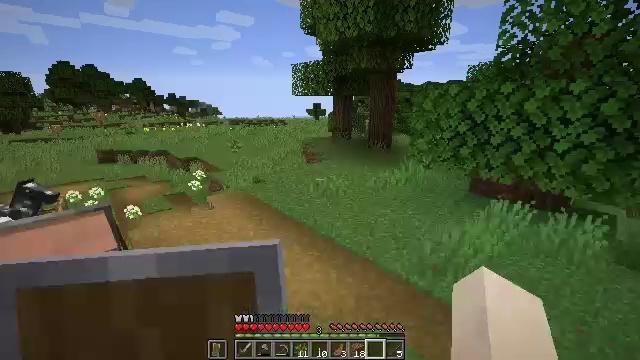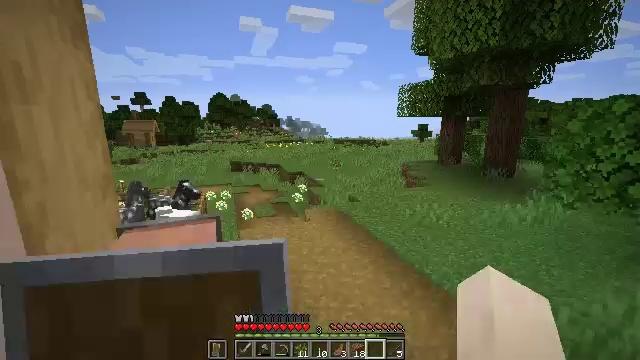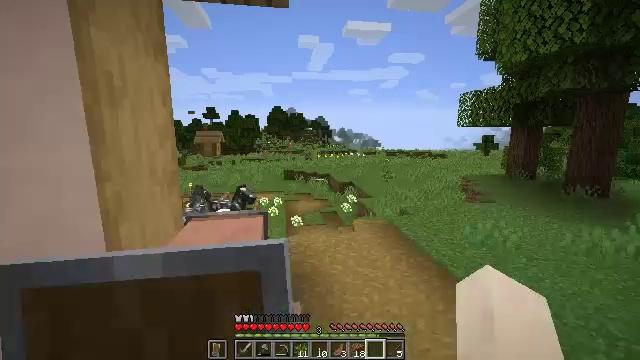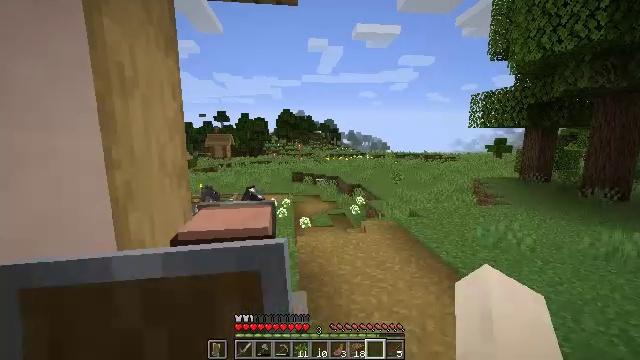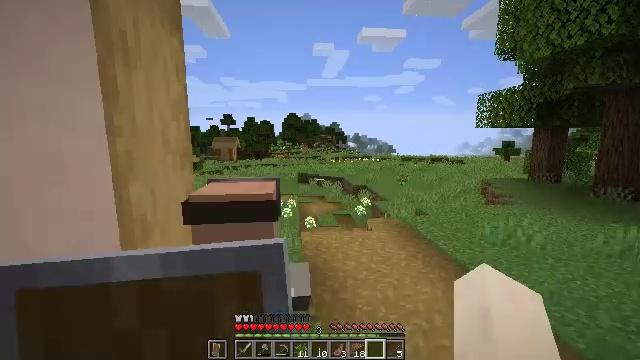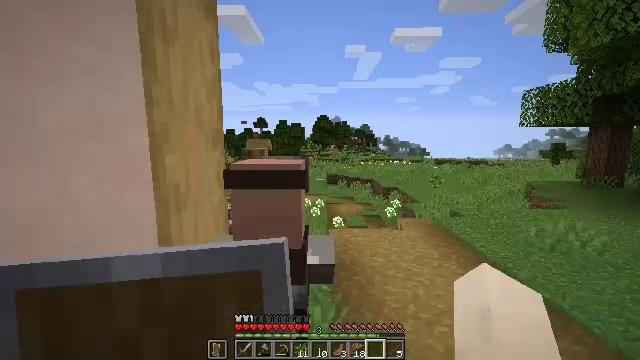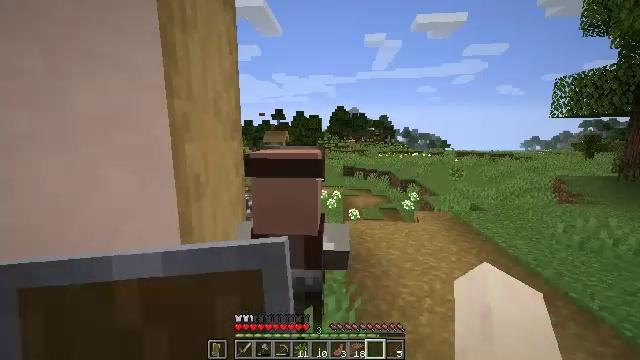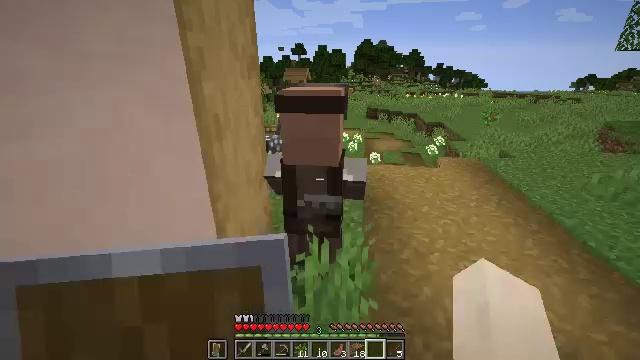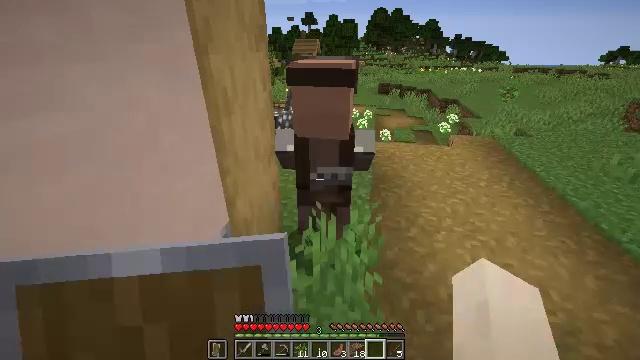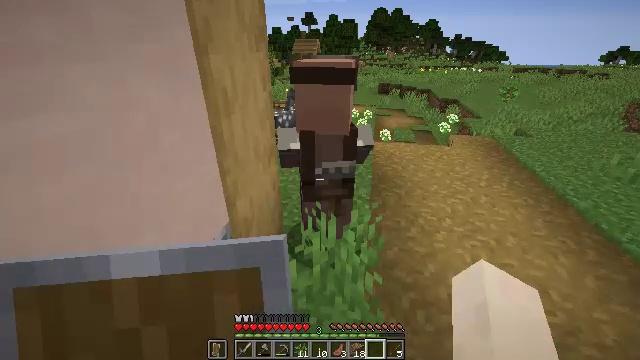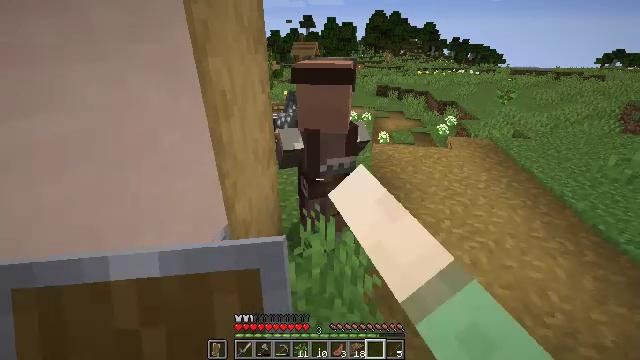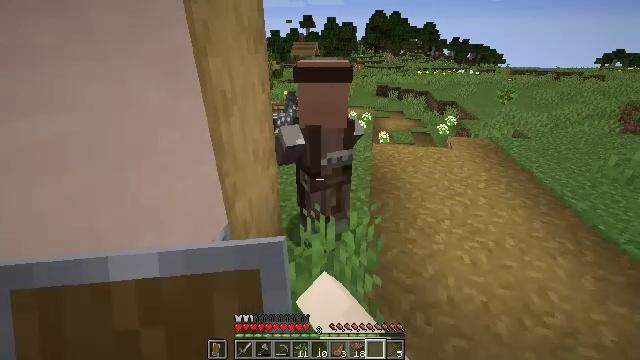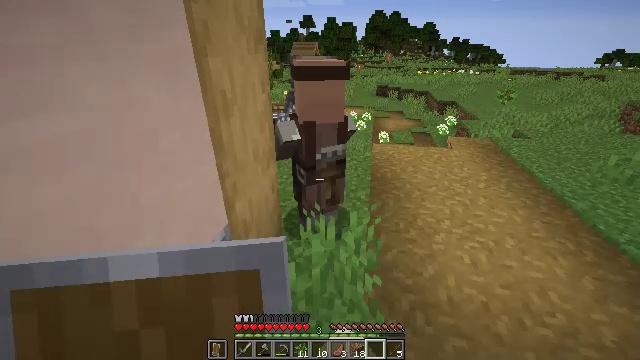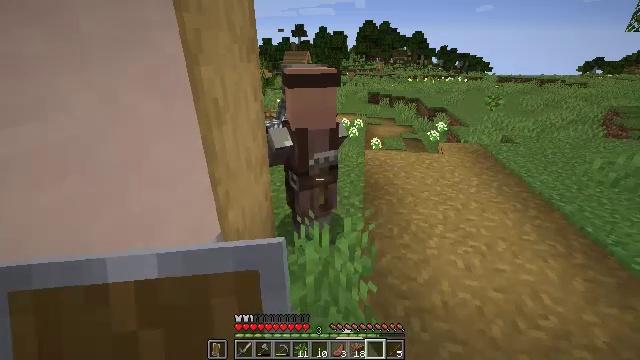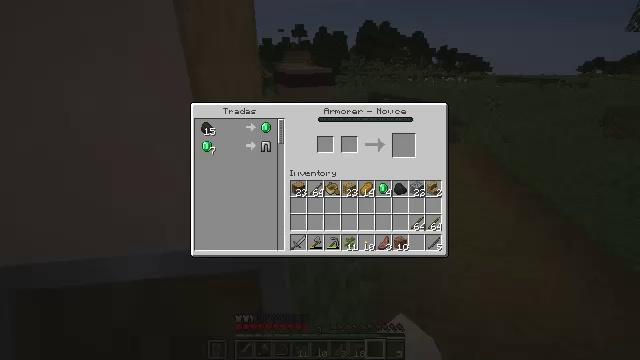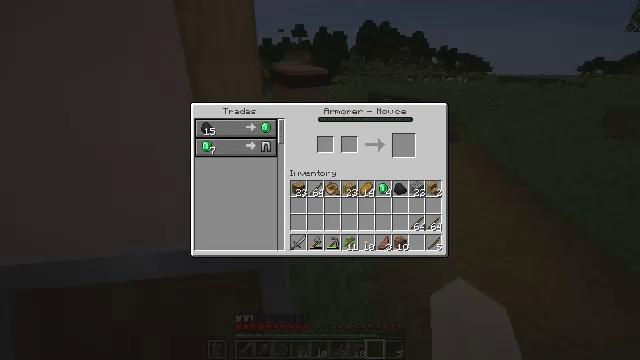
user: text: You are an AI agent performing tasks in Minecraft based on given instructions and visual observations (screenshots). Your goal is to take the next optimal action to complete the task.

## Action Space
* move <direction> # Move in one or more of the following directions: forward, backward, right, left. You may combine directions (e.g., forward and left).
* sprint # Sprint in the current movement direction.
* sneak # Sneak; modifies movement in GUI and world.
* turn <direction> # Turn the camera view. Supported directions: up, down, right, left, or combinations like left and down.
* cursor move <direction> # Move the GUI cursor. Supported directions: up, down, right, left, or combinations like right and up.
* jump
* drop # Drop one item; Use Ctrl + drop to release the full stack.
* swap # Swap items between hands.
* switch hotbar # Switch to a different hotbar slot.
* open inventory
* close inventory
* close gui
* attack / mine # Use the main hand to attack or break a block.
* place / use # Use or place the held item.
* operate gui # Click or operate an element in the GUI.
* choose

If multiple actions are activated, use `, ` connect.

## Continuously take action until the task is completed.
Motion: motion action
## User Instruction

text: Destroy the cauldron to put it in your inventory.
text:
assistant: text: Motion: turn left and up
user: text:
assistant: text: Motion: turn left and up
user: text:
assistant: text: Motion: turn left
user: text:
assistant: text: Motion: turn left
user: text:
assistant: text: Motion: turn left
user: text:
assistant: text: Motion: turn left and down
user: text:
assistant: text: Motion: turn left and down
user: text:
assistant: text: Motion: turn left and down
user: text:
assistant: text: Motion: use / place
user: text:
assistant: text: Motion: use / place
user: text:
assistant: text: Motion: no_op
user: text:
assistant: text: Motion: no_op
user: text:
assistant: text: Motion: turn right and up
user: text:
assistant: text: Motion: no_op
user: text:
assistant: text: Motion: turn up
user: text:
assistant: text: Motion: no_op
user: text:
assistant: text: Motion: no_op
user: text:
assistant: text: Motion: no_op
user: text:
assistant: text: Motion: no_op
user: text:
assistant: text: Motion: no_op
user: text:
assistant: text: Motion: no_op
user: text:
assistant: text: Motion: no_op
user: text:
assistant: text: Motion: no_op
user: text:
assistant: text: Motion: no_op
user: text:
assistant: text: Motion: no_op
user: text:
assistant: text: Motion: no_op
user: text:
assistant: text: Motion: no_op
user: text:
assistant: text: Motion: turn left and up
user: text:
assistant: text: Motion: turn left and up
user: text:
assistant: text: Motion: move back, turn left and up